Field crop: maize
Growth stage: 1
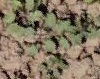
Species: convolvulus